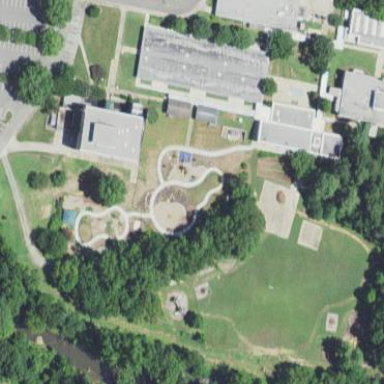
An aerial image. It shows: School.